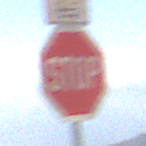
Verkehrszeichen: Stop
Zusatzzeichen oben: RichtungsangabeDurchPfeile9
Umgebung: Outdoor, Nature
Tageszeit: Midday
Wetter: Clear
Licht: Natural
Jahreszeit: NotSpecified
Kontrast: HighContrast